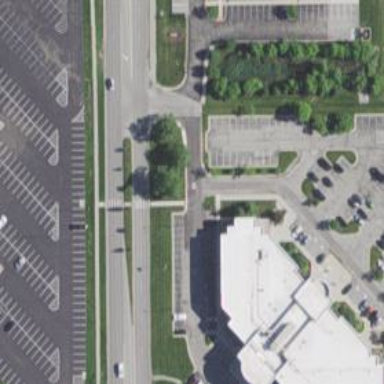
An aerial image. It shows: Office building.